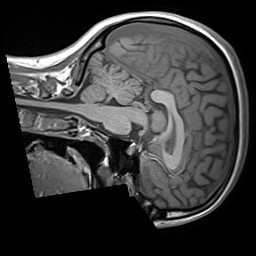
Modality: T1w
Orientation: sagittal
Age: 23
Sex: female
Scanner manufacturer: siemens
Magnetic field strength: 3 T
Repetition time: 1.6 s
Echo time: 0.00236 s